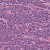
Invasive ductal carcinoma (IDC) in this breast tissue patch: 1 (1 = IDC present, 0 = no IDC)